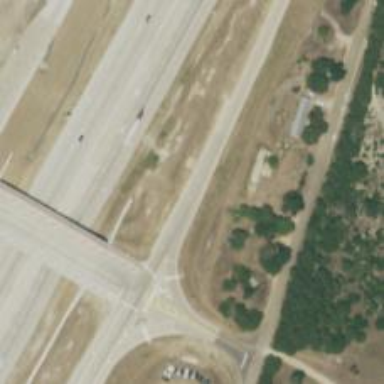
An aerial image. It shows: Tertiary road with frontage road.